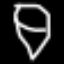
Label: diamond